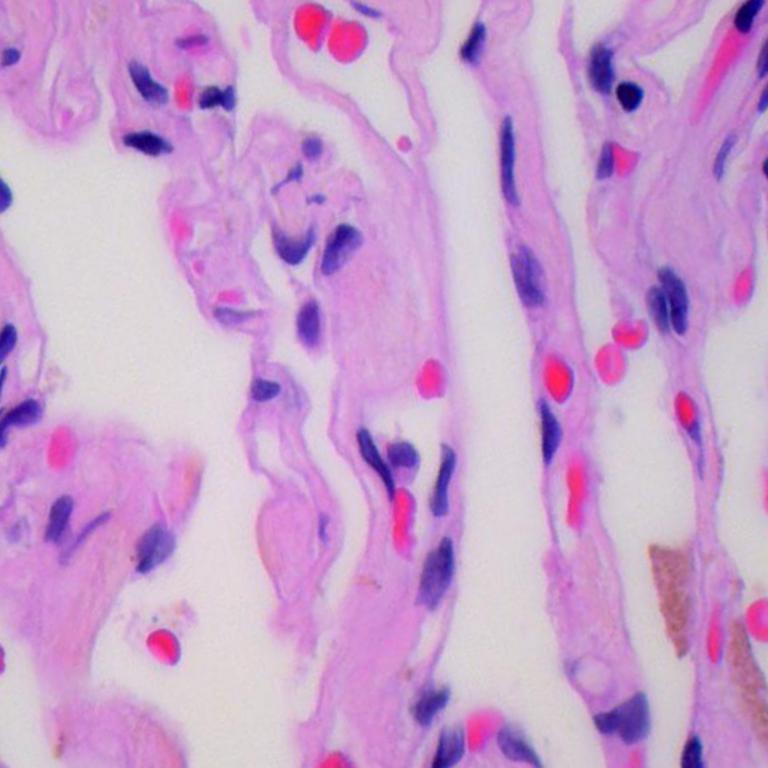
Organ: lung
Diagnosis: benign